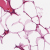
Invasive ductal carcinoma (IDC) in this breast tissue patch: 0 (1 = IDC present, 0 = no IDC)